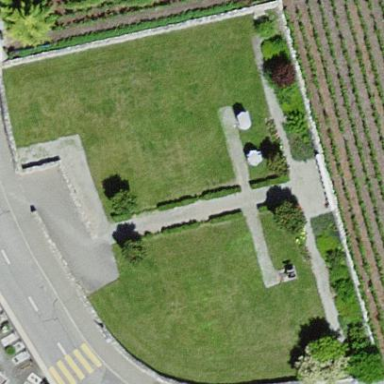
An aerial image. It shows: Cemetery.